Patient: sex M, age 46
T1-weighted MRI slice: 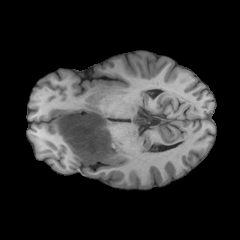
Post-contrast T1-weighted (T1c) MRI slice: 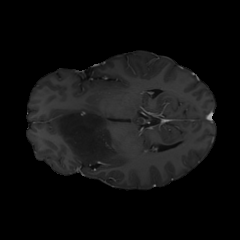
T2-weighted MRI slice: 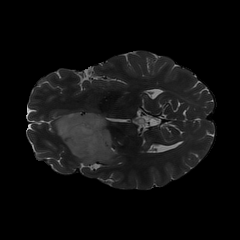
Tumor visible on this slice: yes
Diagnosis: Astrocytoma, IDH-mutant
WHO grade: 2